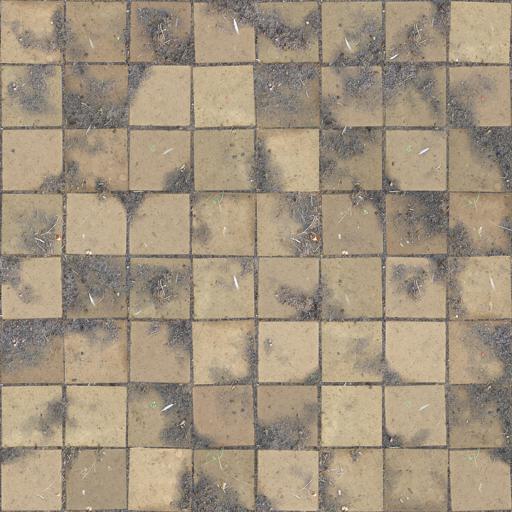
Tags: brown dirt dirty square tiled tiles yellow